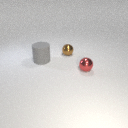
small red metal sphere to the right of large gray rubber cylinder